Field crop: maize
Growth stage: 2
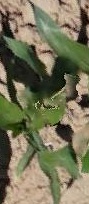
Species: maize